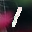
Label: 1